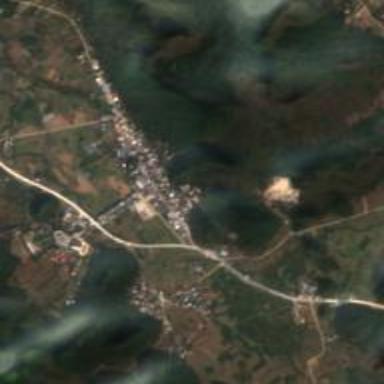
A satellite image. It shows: Ethnic township within town.